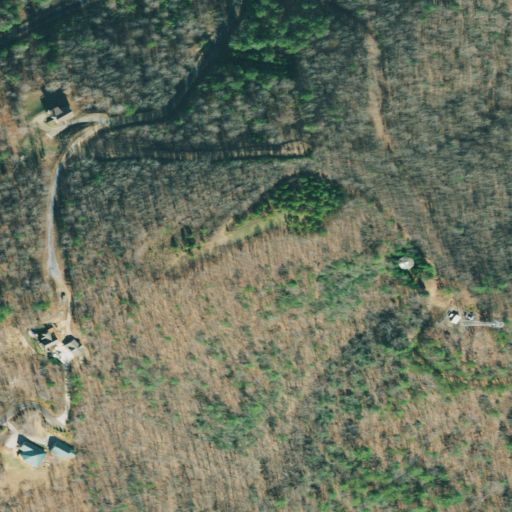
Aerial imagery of mountain in Georgia named Rector Knob containing deciduous forest, open development, mixed forest, evergreen forest, and grassland